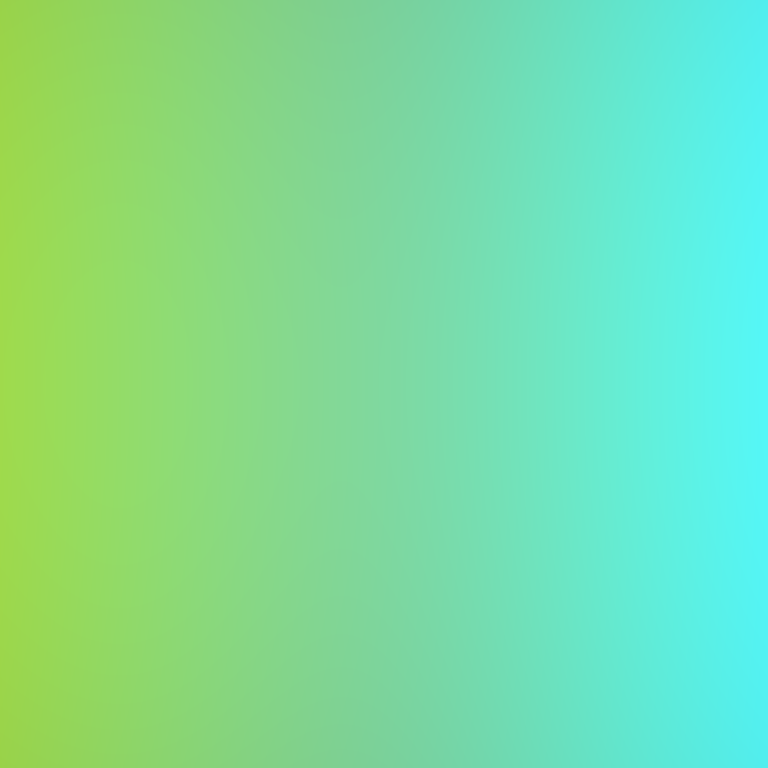
Abstract light effect, smooth gradient from soft green to gentle cyan, calm atmosphere, diffuse light, no room, no furniture, no objects.